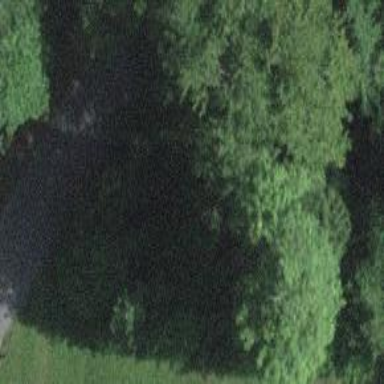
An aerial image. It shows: Culvert tunnel.